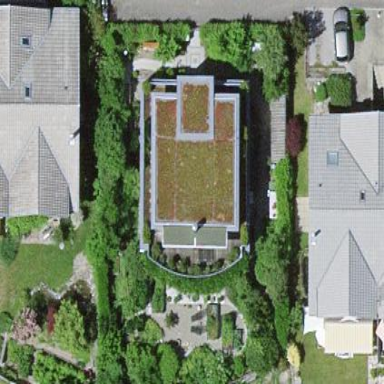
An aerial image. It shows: Residential building.